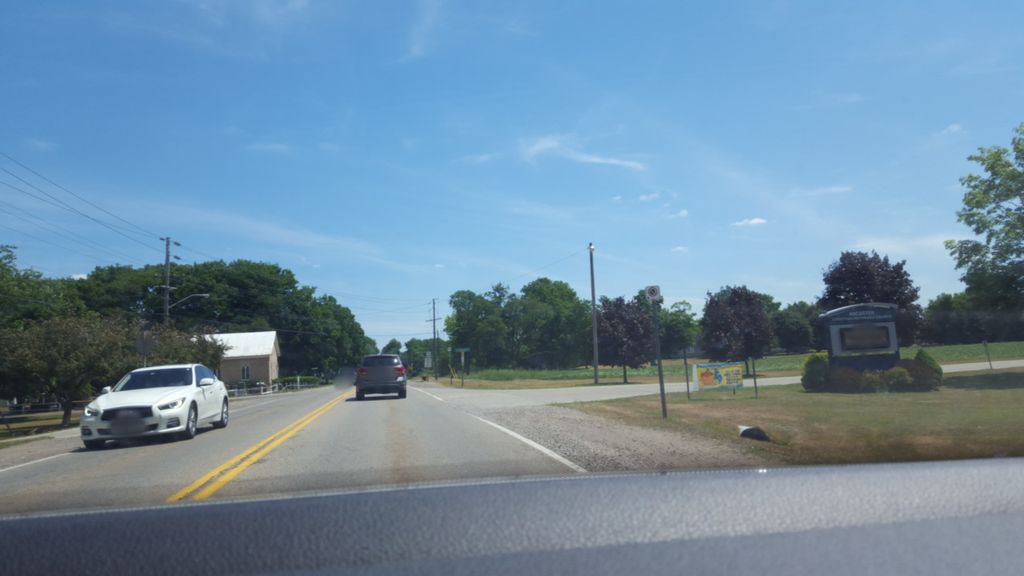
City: hamilton